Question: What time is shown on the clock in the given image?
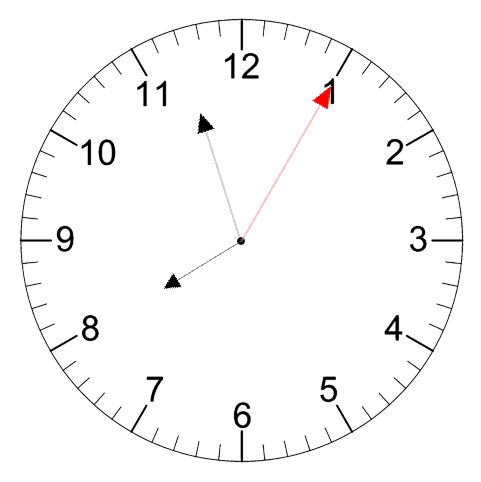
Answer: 07:57:05